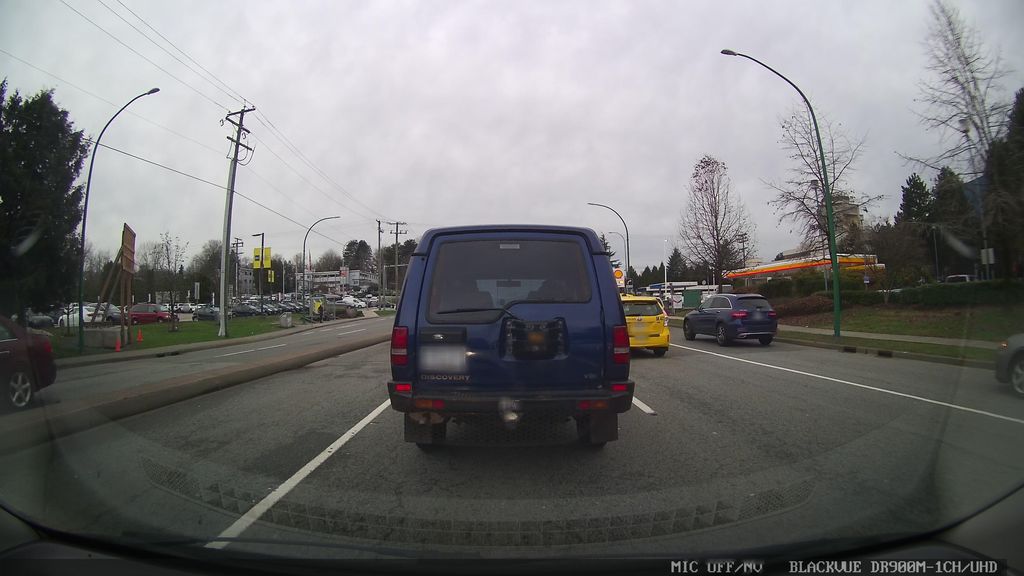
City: vancouver